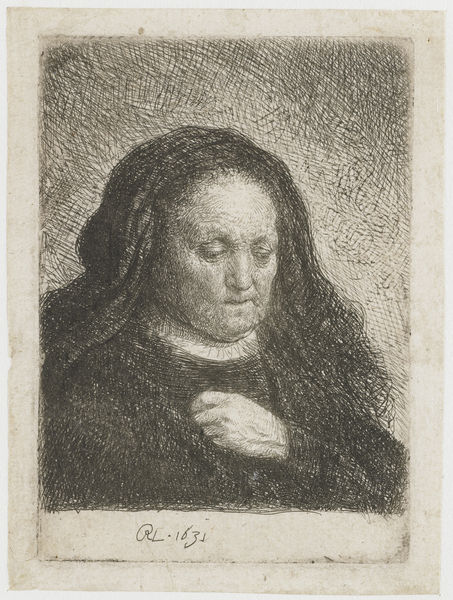
Titel: Rembrandt's moeder met haar hand op haar borst: kleine buste
Künstler: Rembrandt Harmensz. van Rijn
Standort: Amsterdam
Institution: Rijksmuseum
Schlagwörter: hand, frau, mund, nase, schwarz, stirn, zeichnung, schleier, alt, alte, augen, gesicht, kragen, rembrandt, hals, signatur, haare, blatt, kinn, lippen, rand, brauen, druck, schraffur, radierung, fromm, 1631, rl 1631